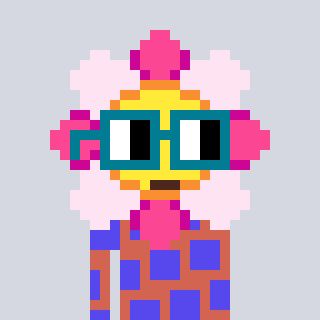
a pixel art character with square dark green glasses, a flower-shaped head and a peachy-colored body on a cool background